Group 1:
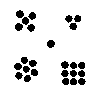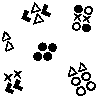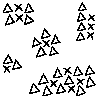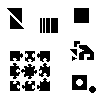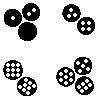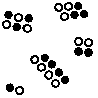
Group 2:
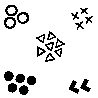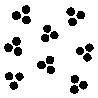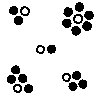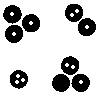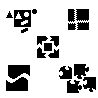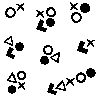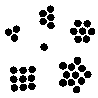
Rule separating the two groups: The combined collection obeys the same rule as the sub-collections vs. not so.
Concepts: nesting, recursion, self-reference
Comments: Since it is most intuitive to imagine spatially squishing together all the collections in the process of combining them into one big collection, avoid rules that involve relative spatial positionings of objects.
Author: Leo Crabbe, Aaron David Fairbanks